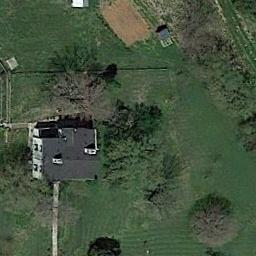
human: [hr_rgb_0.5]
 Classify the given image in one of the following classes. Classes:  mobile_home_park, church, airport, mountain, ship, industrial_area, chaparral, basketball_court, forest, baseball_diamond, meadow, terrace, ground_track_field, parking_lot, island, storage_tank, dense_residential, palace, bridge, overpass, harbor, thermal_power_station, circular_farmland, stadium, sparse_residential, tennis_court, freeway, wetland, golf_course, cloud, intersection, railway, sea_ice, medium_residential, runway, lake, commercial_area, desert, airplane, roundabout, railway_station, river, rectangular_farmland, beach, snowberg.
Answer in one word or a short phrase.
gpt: sparse_residential